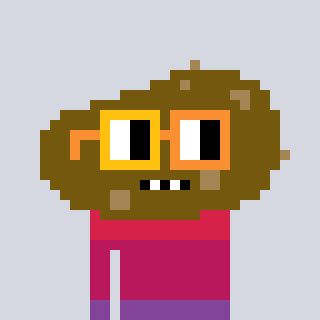
a pixel art character with square yellow and orange glasses, a potato-shaped head and a bege-colored body on a cool background